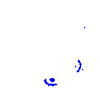
Particle: kaon